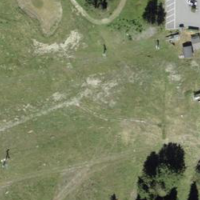
EUNIS habitat code: 26
Species observed at this site:
Rumex alpinus